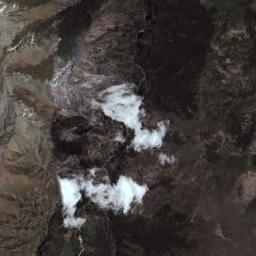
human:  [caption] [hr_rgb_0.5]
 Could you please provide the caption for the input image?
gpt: Sparse white clouds on a mountain where brown and green intersect .

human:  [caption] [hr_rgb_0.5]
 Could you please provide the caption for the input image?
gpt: A thin cloud floats on the azure sea .

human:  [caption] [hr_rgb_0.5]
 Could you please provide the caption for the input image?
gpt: The white cloud is above the mountain .

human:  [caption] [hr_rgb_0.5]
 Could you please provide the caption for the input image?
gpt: The cumulus clouds are located above the land covered by some vegetation while some ups and downs are on the land .

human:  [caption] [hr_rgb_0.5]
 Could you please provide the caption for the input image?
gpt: A few pieces of white clouds over a brown mountain .